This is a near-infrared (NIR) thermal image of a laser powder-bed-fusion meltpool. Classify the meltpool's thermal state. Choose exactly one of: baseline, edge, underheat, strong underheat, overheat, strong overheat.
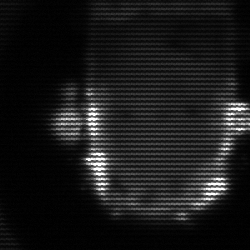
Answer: baseline